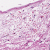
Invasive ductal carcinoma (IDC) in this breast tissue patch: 0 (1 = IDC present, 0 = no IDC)